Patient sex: M
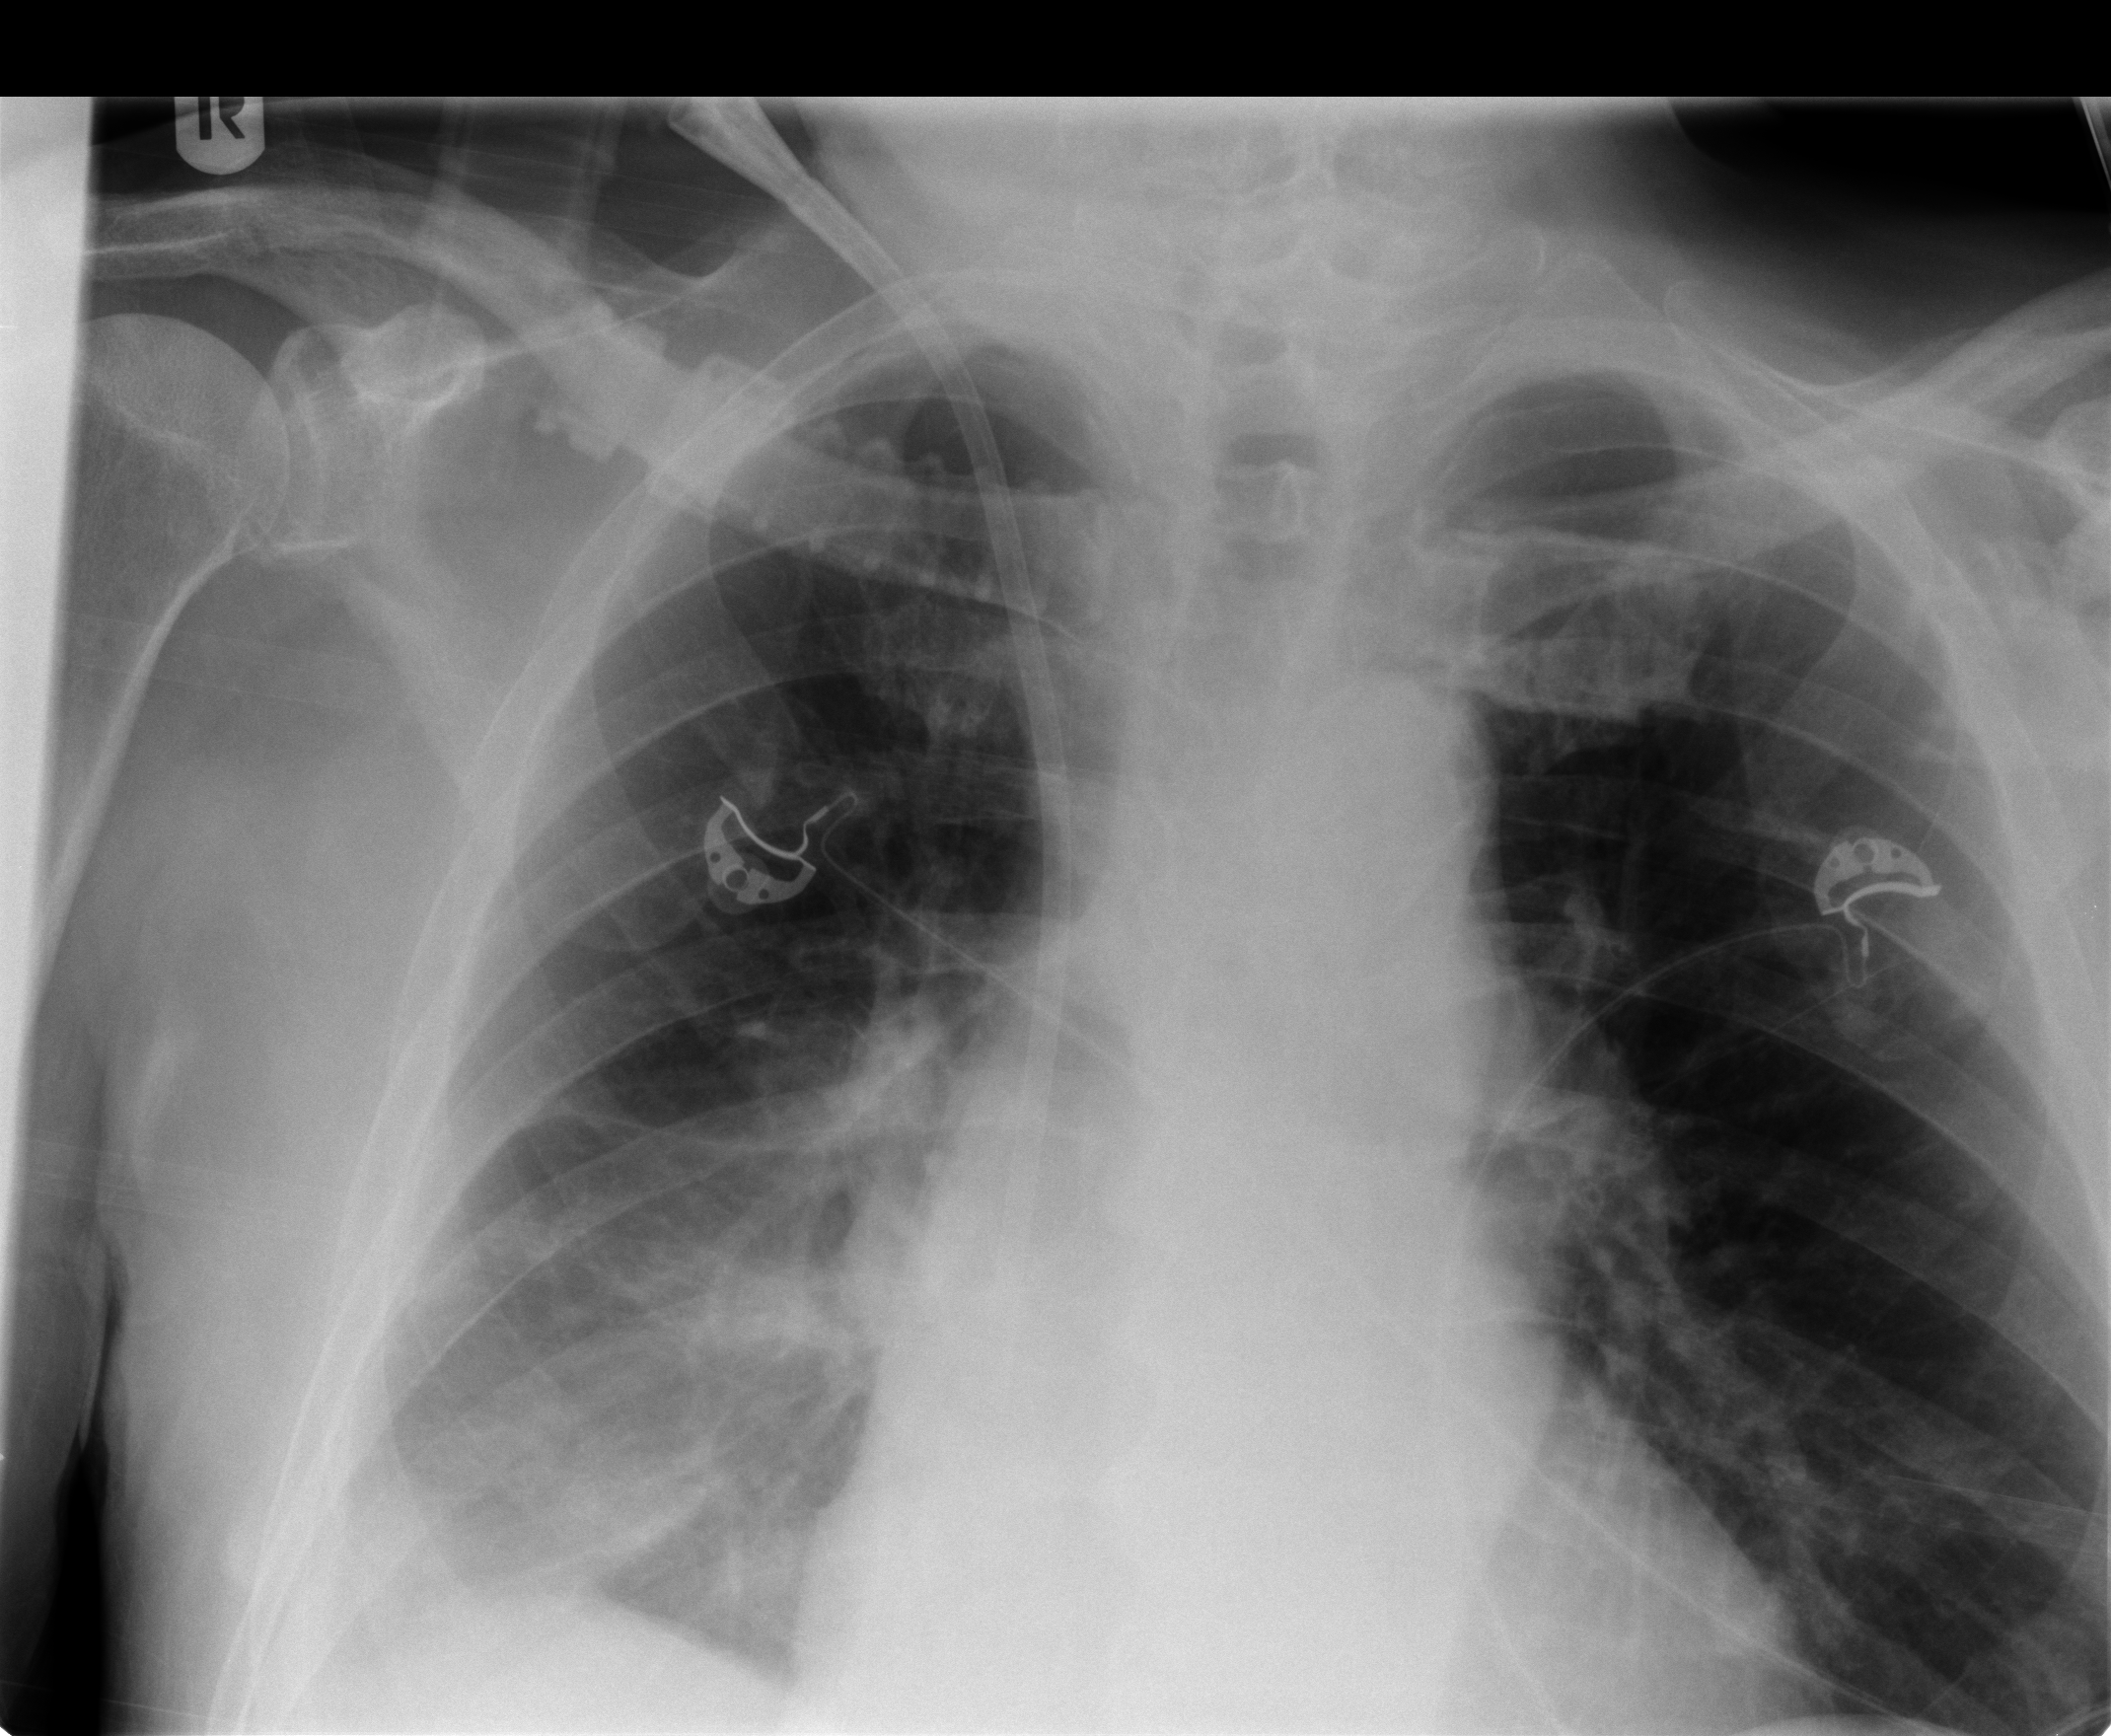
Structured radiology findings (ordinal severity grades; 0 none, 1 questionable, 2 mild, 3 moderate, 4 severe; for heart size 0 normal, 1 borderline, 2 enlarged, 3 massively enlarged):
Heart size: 1
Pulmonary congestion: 0
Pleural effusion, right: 0
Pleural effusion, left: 0
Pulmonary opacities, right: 2
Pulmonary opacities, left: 0
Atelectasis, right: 2
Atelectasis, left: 0